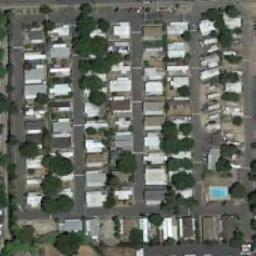
Label: residential